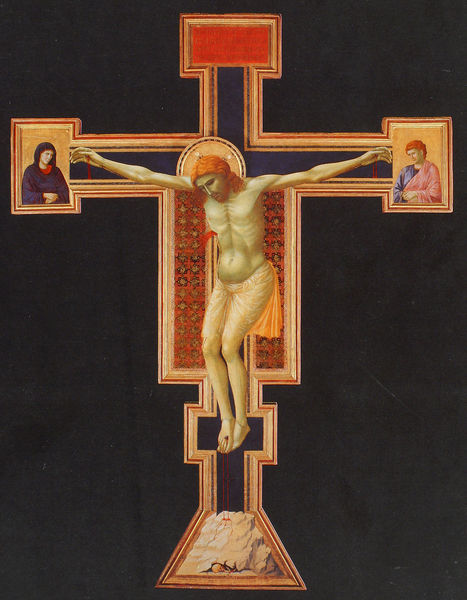
Titel: La Croce di S. Maria Novella
Künstler: Giotto di Bondone
Standort: Florenz, S. Maria Novella (EU - I - Toskana)
Schlagwörter: berg, blau, dunkel, felsen, gemälde, hand, kopf, körper, lendenschurz, nackt, wunde, gelb, braun, hintergrund, orange, schwarz, rot, schleier, tuch, malerei, bart, arme, johannes, stein, öl, hügel, gold, gotik, rosa, schrift, fels, grafik, red, hair, painting, inschrift, blut, lendentuch, fuss, kreuz, rippen, grafisch, heiligenschein, wood, christus, jesus, kreuzigung, stigma, wunden, wundmal, wundmale, naked, rock, romanik, scwarz, mountain, kruzifix, death, heilige, golden, heilig, maria, gekreuzigt, color, mother, scarf, beard, tempera, reliquie, cross, donors, ikone, dead, crucifixion, josef, joseph, portraits, arms, family, detail, deesis, religion, gekreuzigter, mal, maöerei, christ, crucifix, buchmalerei, redhead, golgatha, flanke, mary, carving, chtistus, bible, father, jesus am kreuz, open, body, russian, nail, crucifiction, halo, icon, holy, blood, catholic, wound, jesus christ, grill, stigmata, crucified, nails, worship, loin cloth, goldenes kreuz, wunsmal, jeaua, red detailing black background, yesus, josepf